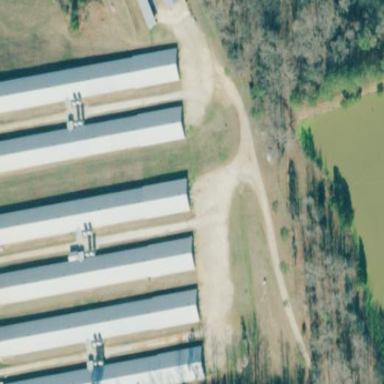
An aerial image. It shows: Poultry farmyard.